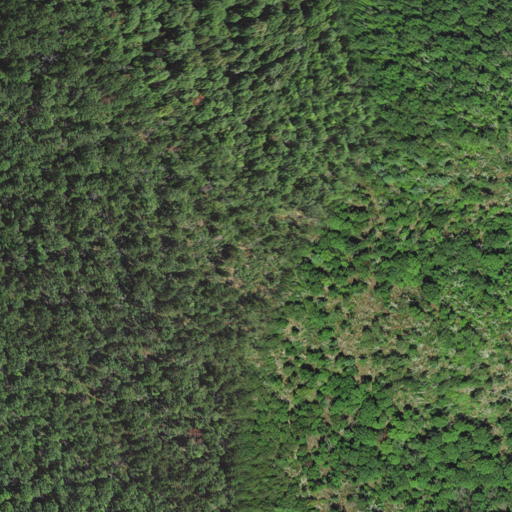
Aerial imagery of mountain in Virginia named Kretchie Mountain containing deciduous forest, mixed forest, and evergreen forest